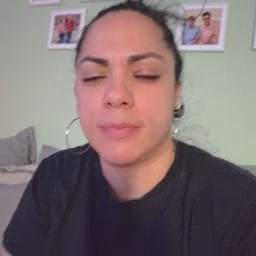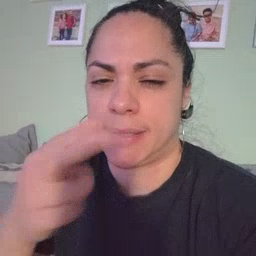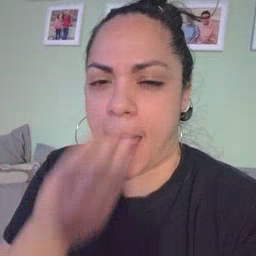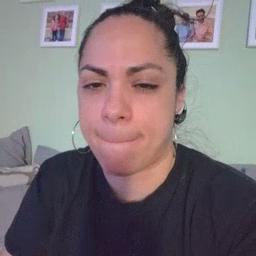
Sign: nap